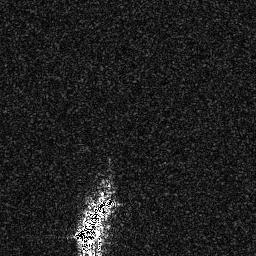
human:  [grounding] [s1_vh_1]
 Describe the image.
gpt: In the satellite image, there is  <ref>1 large ship </ref> <box>[[27, 75, 45, 99, 0]]</box> located at bottom.